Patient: sex M, age 61
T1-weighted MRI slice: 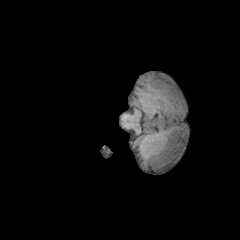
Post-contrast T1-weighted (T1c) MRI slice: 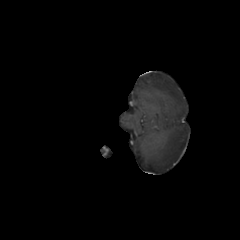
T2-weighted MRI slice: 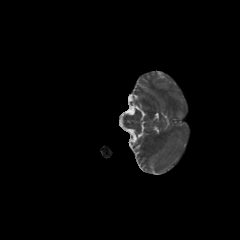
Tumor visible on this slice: no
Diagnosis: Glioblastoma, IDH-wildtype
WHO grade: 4